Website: crate-barrel
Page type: receipt
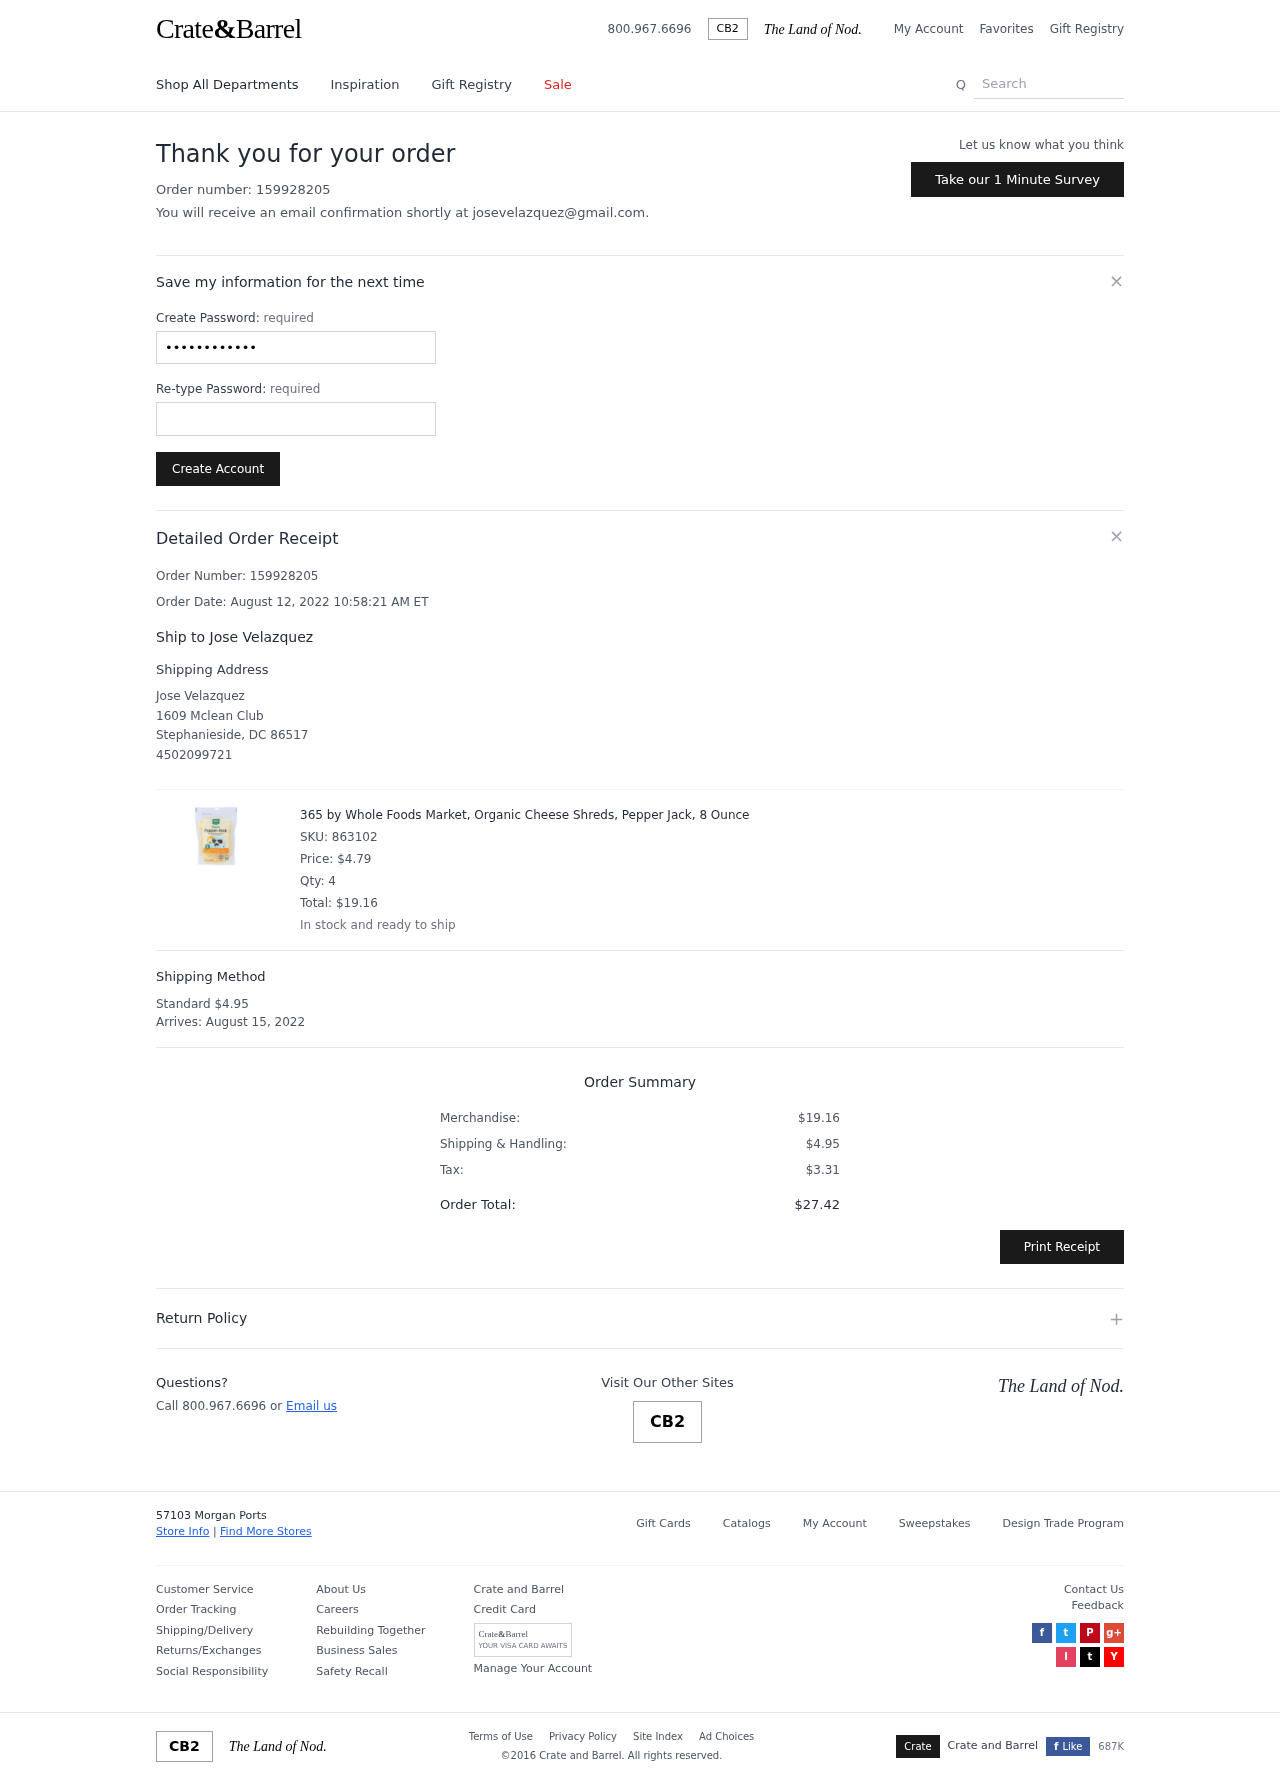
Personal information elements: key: PII_CITY
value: Stephanieside
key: PII_EMAIL
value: josevelazquez@gmail.com
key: PII_FULLNAME
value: Jose Velazquez
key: PII_FULLNAME
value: Ship to Jose Velazquez
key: PII_PHONE
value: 4502099721
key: PII_POSTCODE
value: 86517
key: PII_STATE_ABBR
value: DC
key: PII_STREET
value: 1609 Mclean Club
Product elements: key: PRODUCT1_NAME
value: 365 by Whole Foods Market, Organic Cheese Shreds, Pepper Jack, 8 Ounce
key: PRODUCT1_PRICE
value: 4.79
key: PRODUCT1_QUANTITY
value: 4
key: PRODUCT1_SKU
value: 863102
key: PRODUCT1_TOTAL
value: $19.16
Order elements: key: ORDER_ID
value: Order Number: 159928205
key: ORDER_ID
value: Order number: 159928205
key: ORDER_DATE
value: Order Date: August 12, 2022 10:58:21 AM ET
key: ORDER_SHIPPING_COST
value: $4.95
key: ORDER_DELIVERY_DATE
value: August 15, 2022
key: ORDER_SUBTOTAL
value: $19.16
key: ORDER_TAX
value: $3.31
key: ORDER_TOTAL
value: $27.42
Search elements: key: HEADER_SEARCH
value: Search